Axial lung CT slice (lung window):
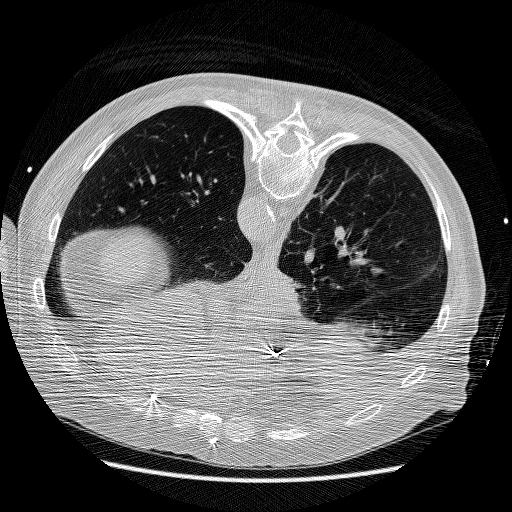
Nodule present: no